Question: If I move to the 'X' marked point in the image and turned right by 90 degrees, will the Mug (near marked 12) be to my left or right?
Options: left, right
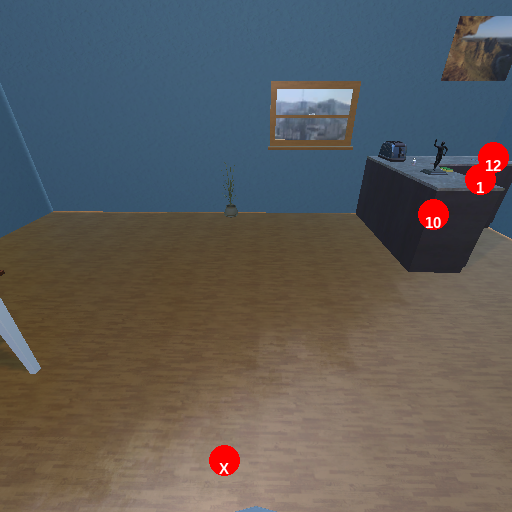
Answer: left